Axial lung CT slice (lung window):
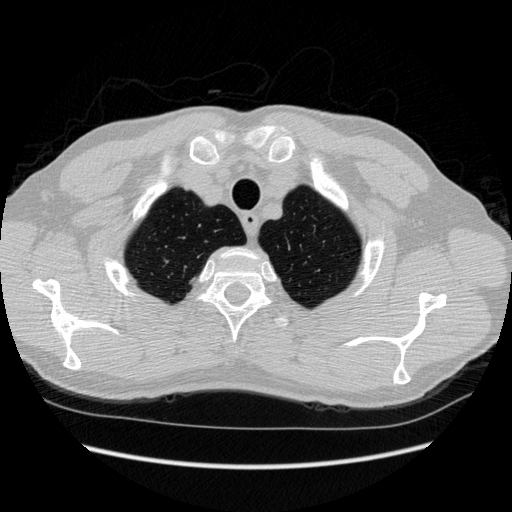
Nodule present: no